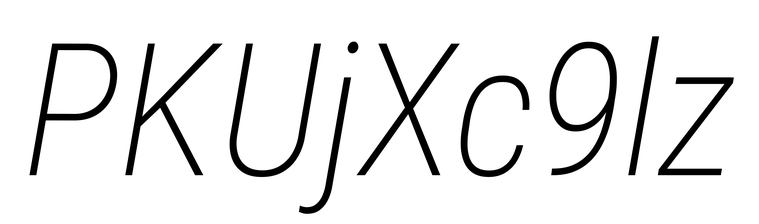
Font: Roboto-Italic_Condensed_ExtraLight_Italic